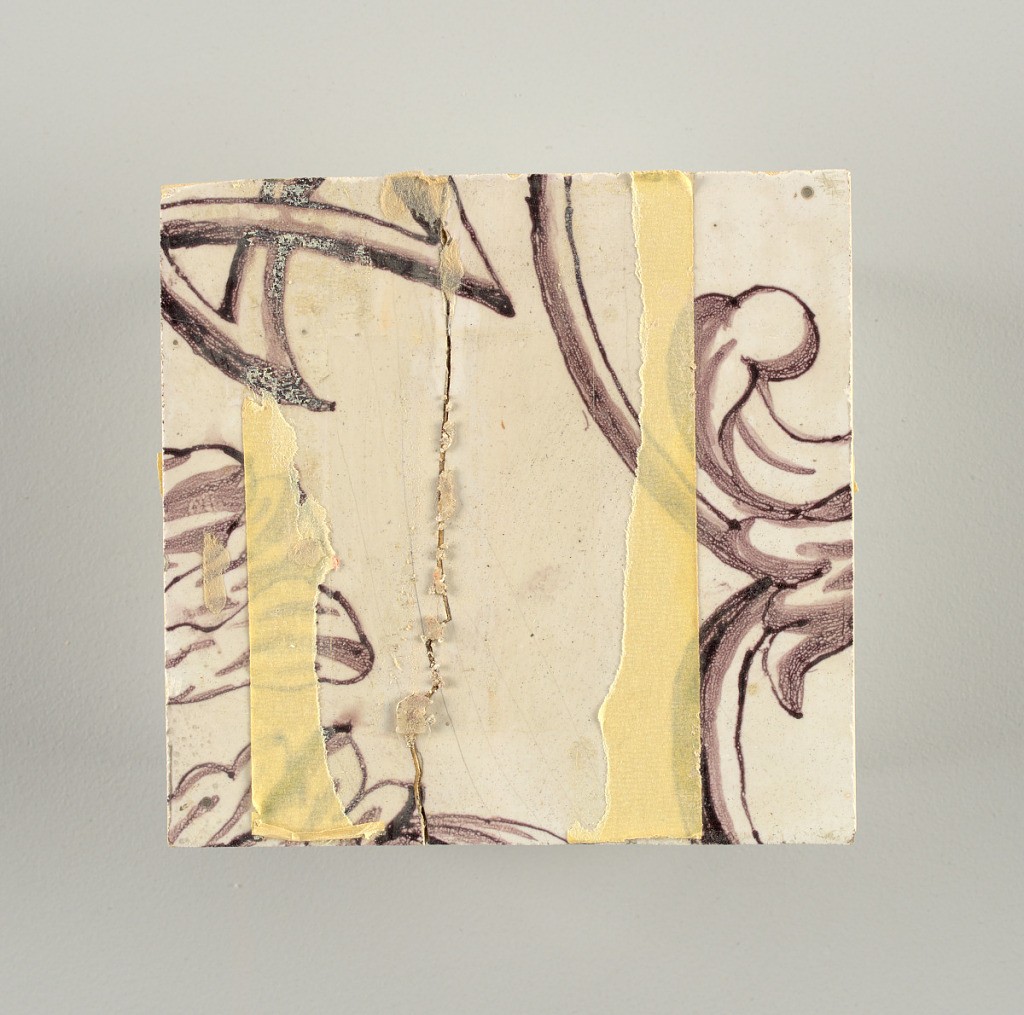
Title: Wall facing
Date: ca. 1725
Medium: tin-glazed earthenware, underglaze
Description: Two vertical rectangles, twenty-three tiles high.  A) Nine tiles wide at top; seven tiles wide at bottom.  B) Ten and one-half tiles wide.

Arabesque design of foliage.  A) with centered figure of Justice under a canopy.  B) with centered urn.